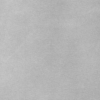
Label: dusty